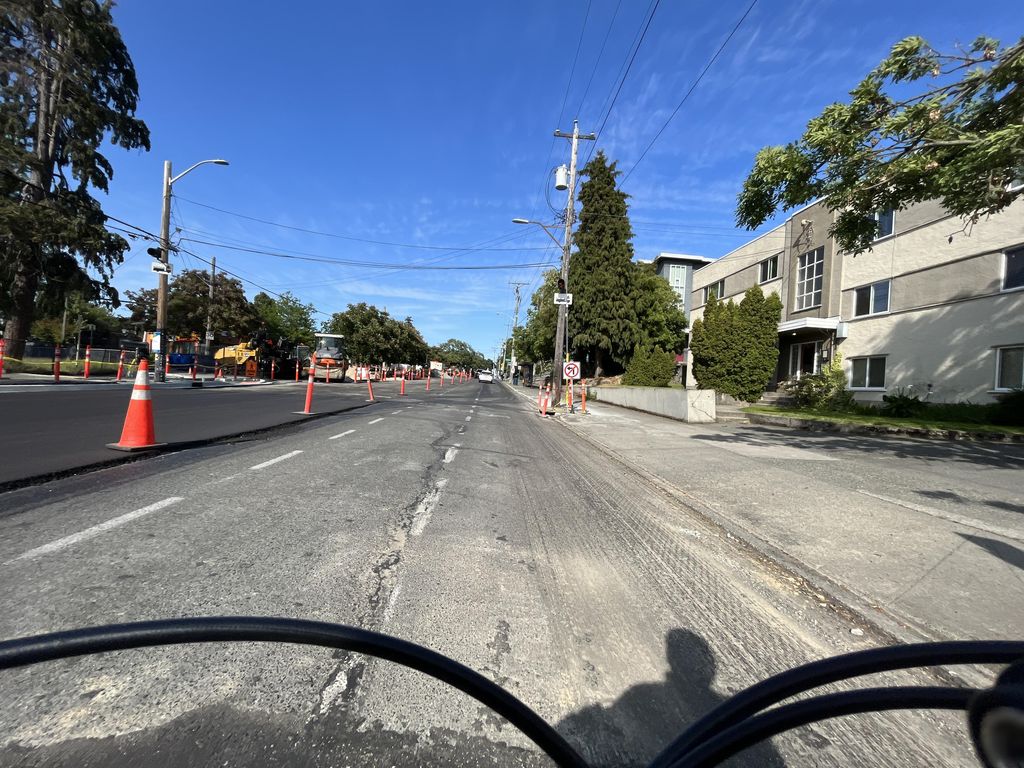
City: victoria